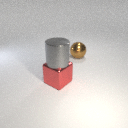
large brown metal sphere to the right of large red metal cube